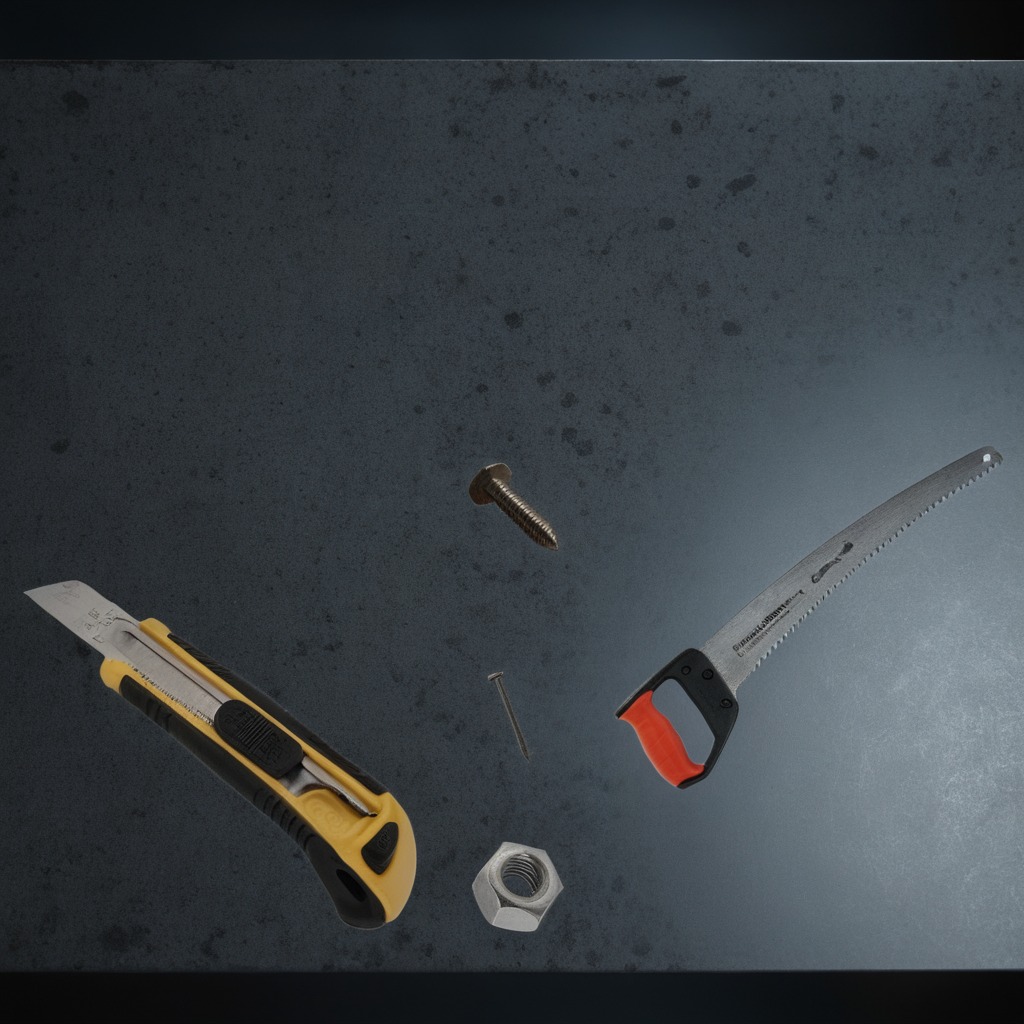
A utility knife, a metal machine screw, an iron nail, a handheld metal saw, and a metal nut are lying on a clean granite table inside a workshop at night dim ambient light soft shadows worn but